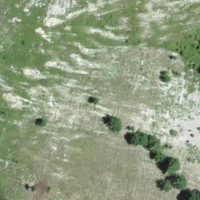
EUNIS habitat code: 23
Species observed at this site:
Campanula glomerata